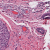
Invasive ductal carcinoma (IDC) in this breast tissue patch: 0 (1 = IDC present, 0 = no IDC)